Question: I'm struggling for a couple of days now and I'm not able to solve my problem (despite all info here on SO). Sorry for being stupid.
In my app location services stopped working in iOS 8. Prior to this version all was OK.
I read here that there must me some keys in de plist file and that they must be set using a external editor.
Here it is:

But it is still not working. In the simulator, or on my device for that matter, I am not be prompted.
I also understand to add some code to my files.
What code should I add, where should I add it?
This is my .h file:
'''
@property (strong, nonatomic) CLLocationManager *location;
'''
This is in my .m file:
'''
@synthesize location;
-(void) locationStuff {
//Get location en set MapView
location=[[CLLocationManager alloc]init];
location.delegate=self;
location.desiredAccuracy=kCLLocationAccuracyBest;
location.distanceFilter=kCLDistanceFilterNone;
location.pausesLocationUpdatesAutomatically = NO;
[self startUpdatingLocation];
[mapView setDelegate:self];
[mapView setUserTrackingMode:MKUserTrackingModeFollow animated:YES];
[mapView setCenterCoordinate:mapView.userLocation.location.coordinate animated:YES];
[[NSUserDefaults standardUserDefaults] setObject:[NSNumber numberWithBool:NO] forKey:@"appRunning"];
[[NSUserDefaults standardUserDefaults] synchronize];
'''
}
Can, please, anyone help me? Thanks and again sorry that I didn't understand the answers provided to the other questions. I really need some simple explanation.
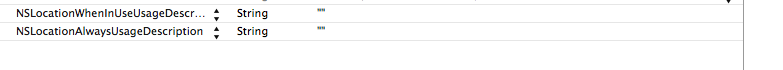
Answer: It has changed in iOS 8, You have to request for location servive with following code.
- 'requestAlwaysAuthorization' - for background location '[self.locationManager requestAlwaysAuthorization];'or- 'requestWhenInUseAuthorization'-location only when app is active'[self.locationManager requestWhenInUseAuthorization];'
If you do not make either of two request , iOS will ignore startUpdateLocation request.
Also.
Include 'NSLocationAlwaysUsageDescription' or 'NSLocationWhenInUseUsageDescription' key , Which i see you have already Done.
Hope this helps.